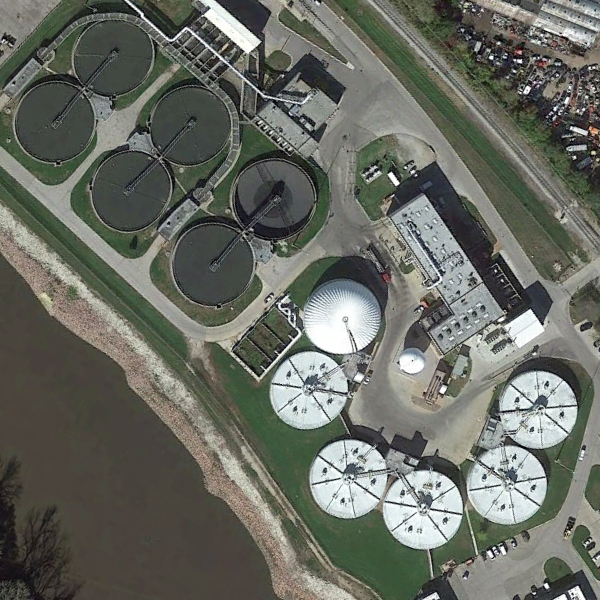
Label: StorageTanks